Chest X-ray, AP view. Patient: 60 years old, sex M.
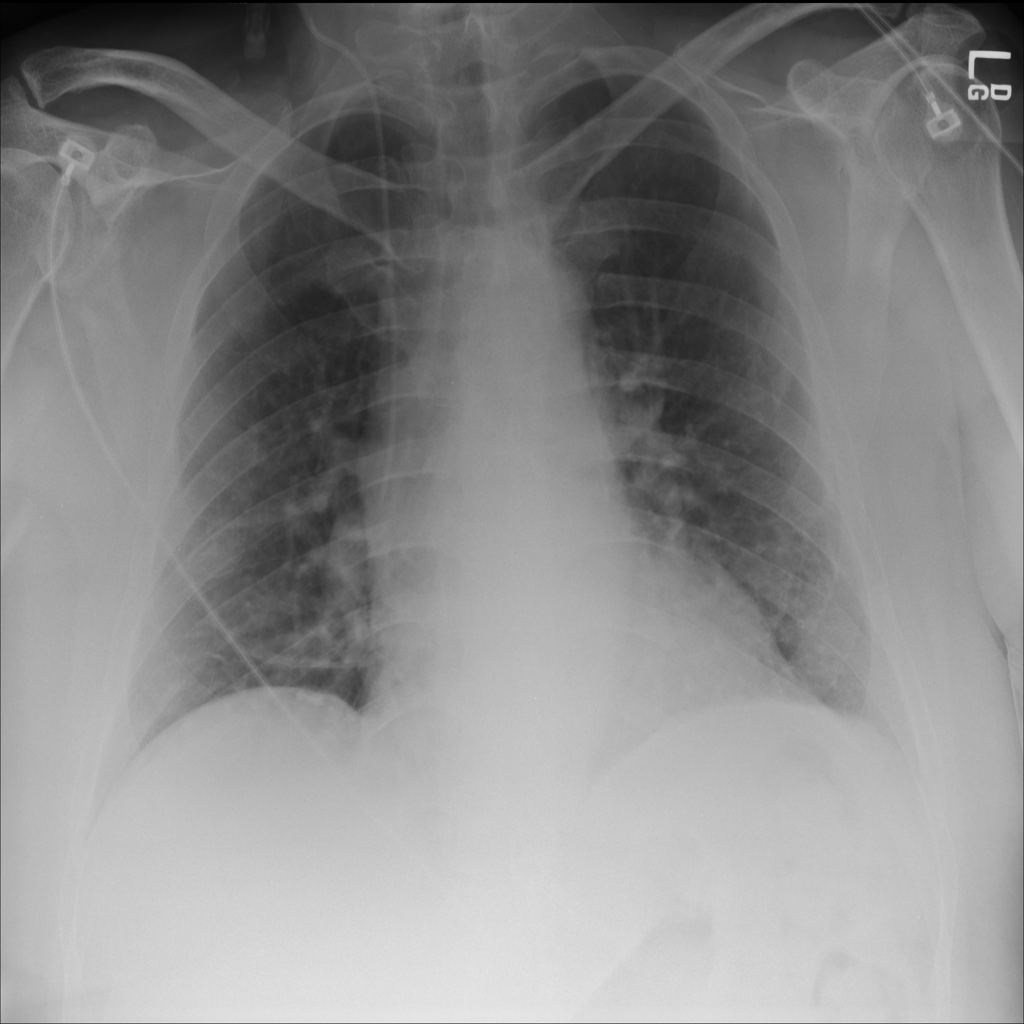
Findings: Infiltration